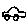
Label: car